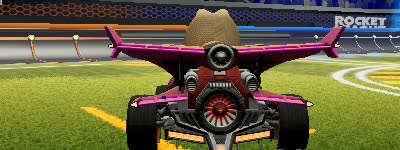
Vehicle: aftershock